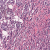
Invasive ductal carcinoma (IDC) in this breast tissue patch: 1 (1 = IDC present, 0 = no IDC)